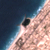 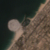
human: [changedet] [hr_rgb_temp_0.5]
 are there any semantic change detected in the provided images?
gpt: New peninsula appeared along the shore.